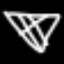
Label: diamond